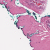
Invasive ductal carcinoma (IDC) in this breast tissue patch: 0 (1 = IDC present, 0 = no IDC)